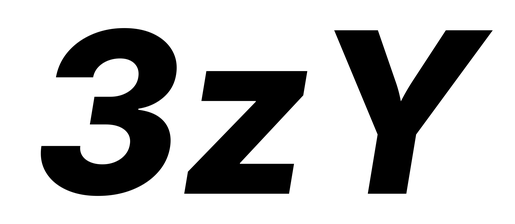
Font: Inter-Italic_ExtraBold_Italic